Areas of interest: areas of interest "Jink Hardware, Electrical and Mechanical Market, Area C"
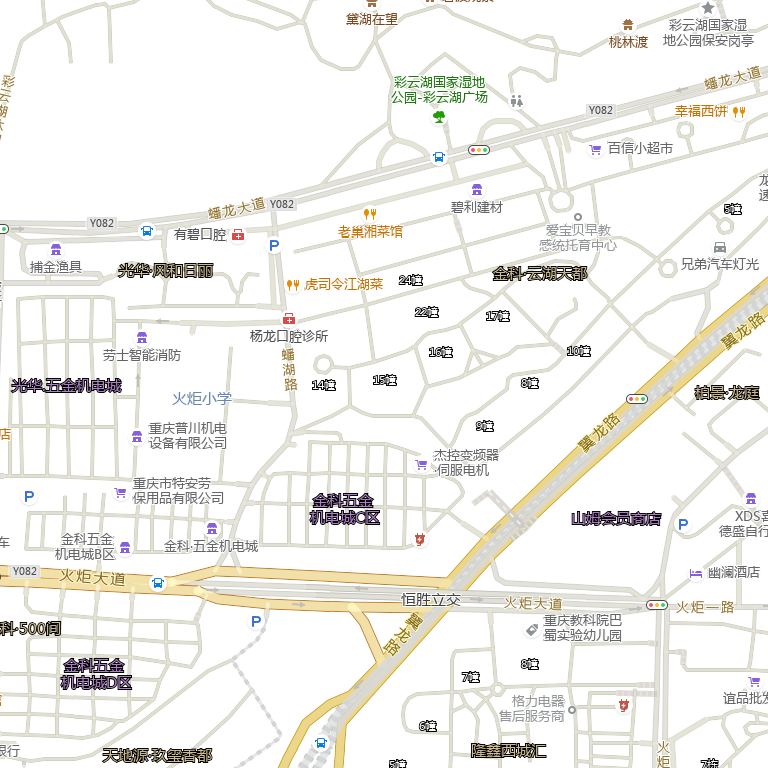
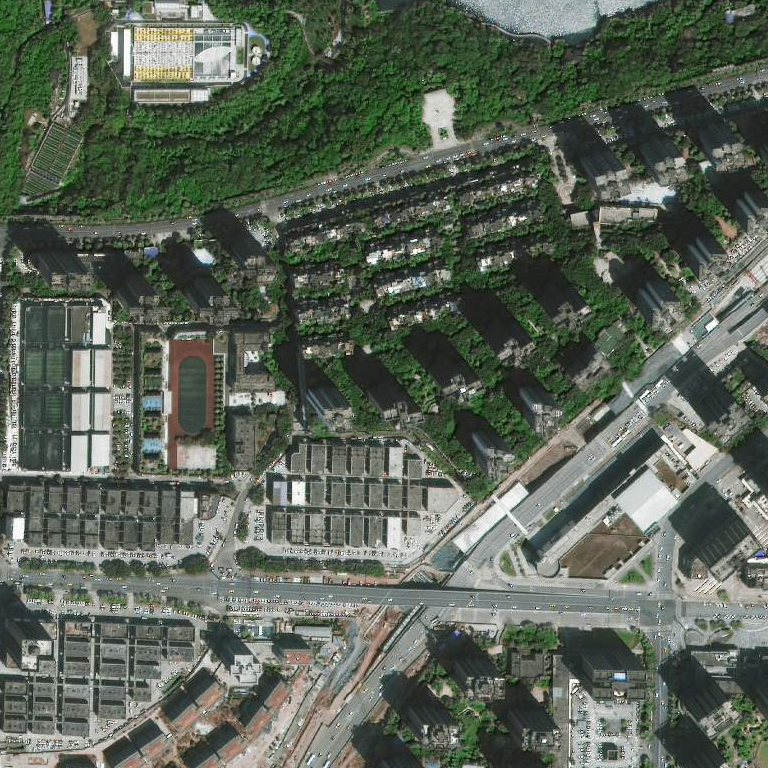